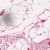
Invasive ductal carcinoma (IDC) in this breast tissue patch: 0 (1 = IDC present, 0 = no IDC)